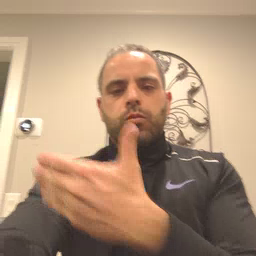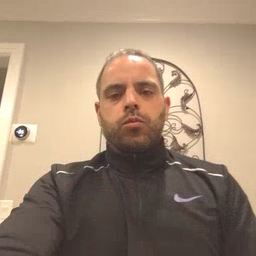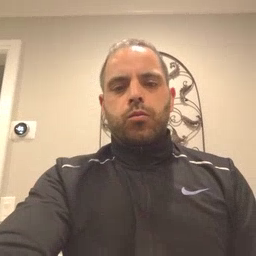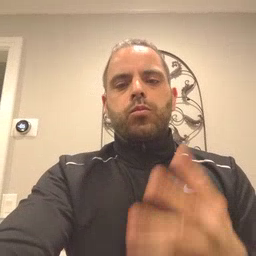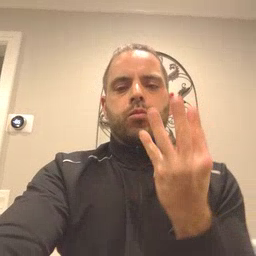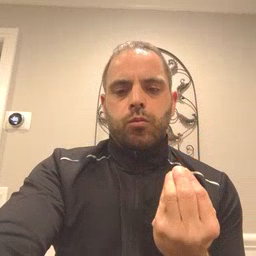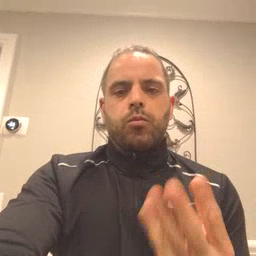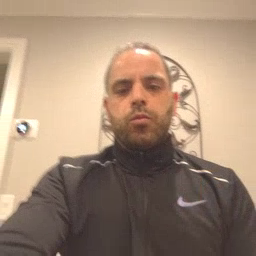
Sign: wet